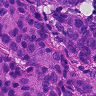
Metastatic tissue present: yes